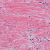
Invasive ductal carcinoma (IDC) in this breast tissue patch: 1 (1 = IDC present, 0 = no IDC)